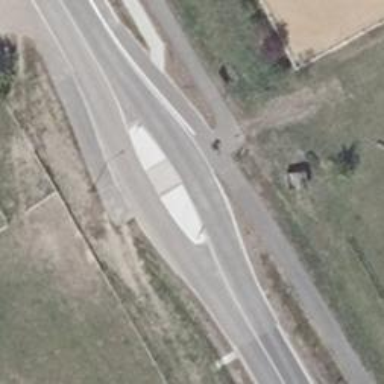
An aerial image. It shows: Unmarked crossing with pedestrian island. The crossing includes traffic calming island.